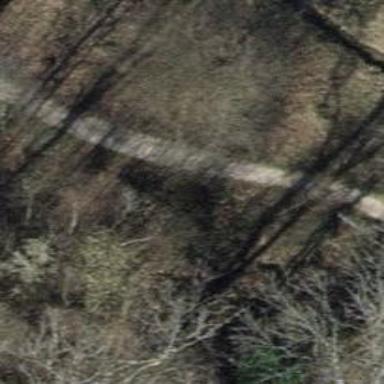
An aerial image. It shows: Gravel path with excellent trail visibility.